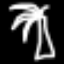
Label: palm tree